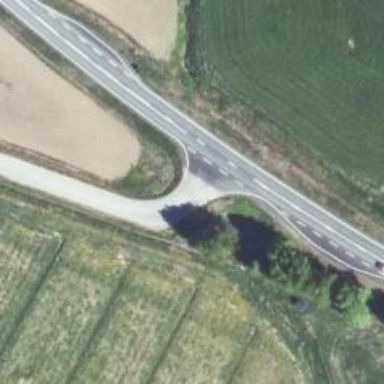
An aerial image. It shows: Road with "give way" sign.